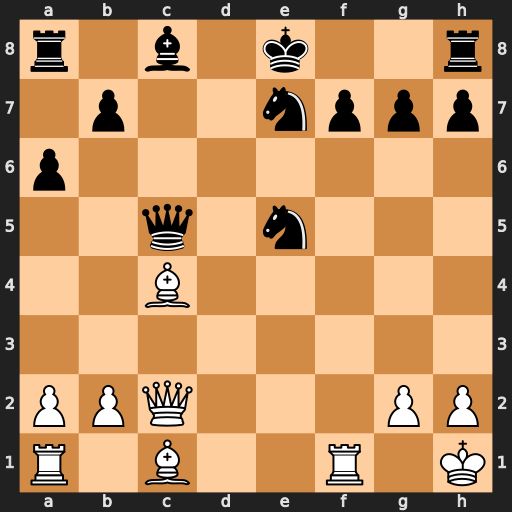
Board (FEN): r1b1k2r/1p2nppp/p7/2q1n3/2B5/8/PPQ3PP/R1B2R1K
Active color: w
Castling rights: kq
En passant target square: -
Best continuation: Bxf7+ Nxf7 Qxc5